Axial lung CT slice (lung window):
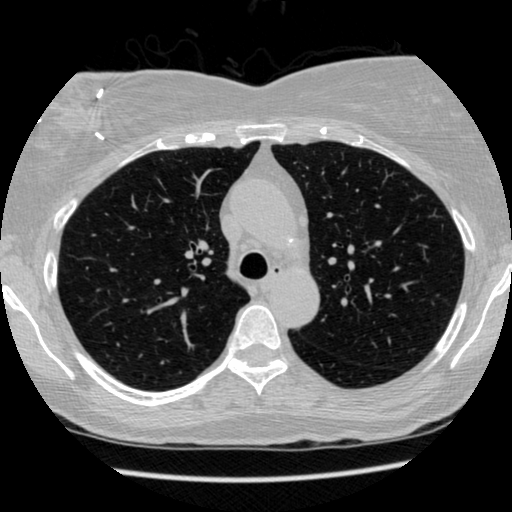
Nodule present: no